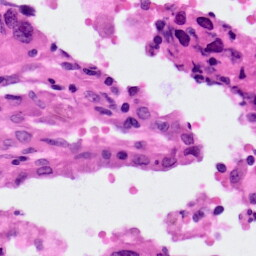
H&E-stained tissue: Lung